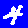
Digit: 4